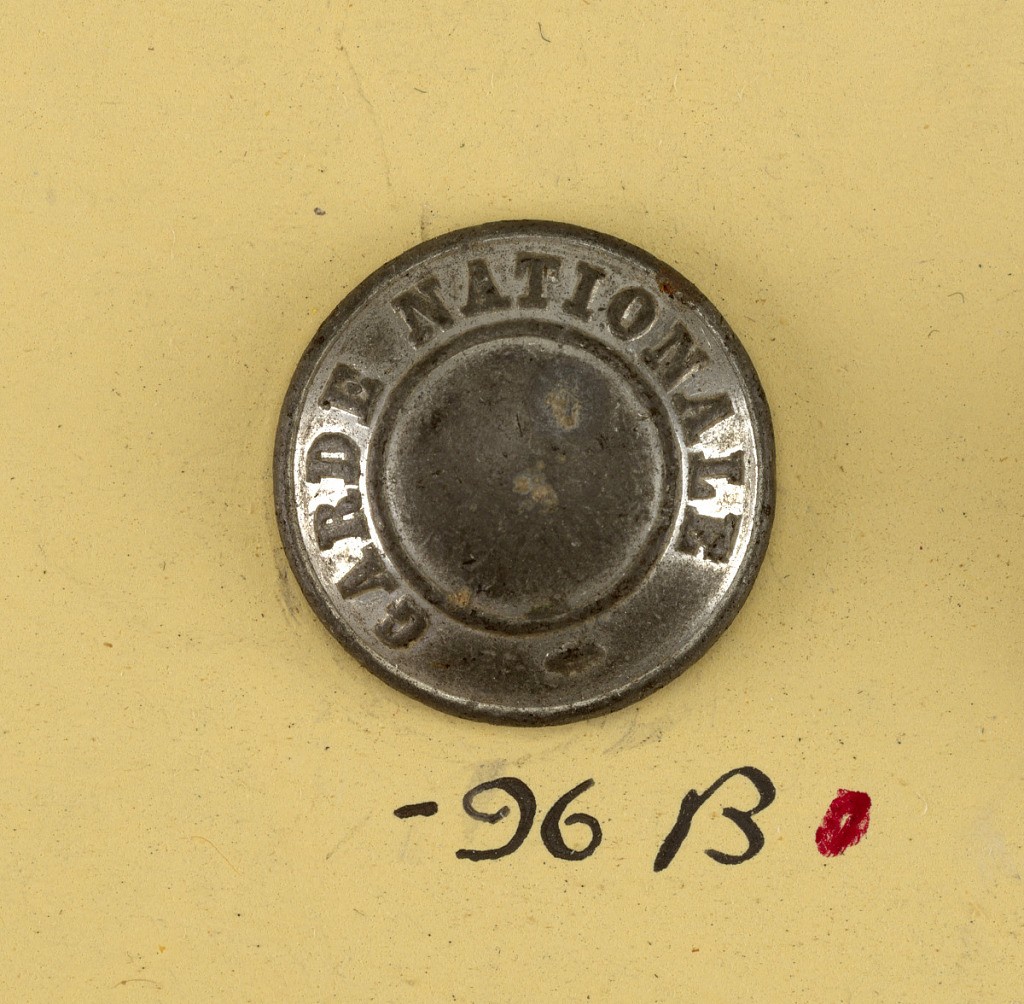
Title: Button
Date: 19th century
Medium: Plated pewter
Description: Component -b is on card C
Two convex buttons with "Garde Nationale" around outside.